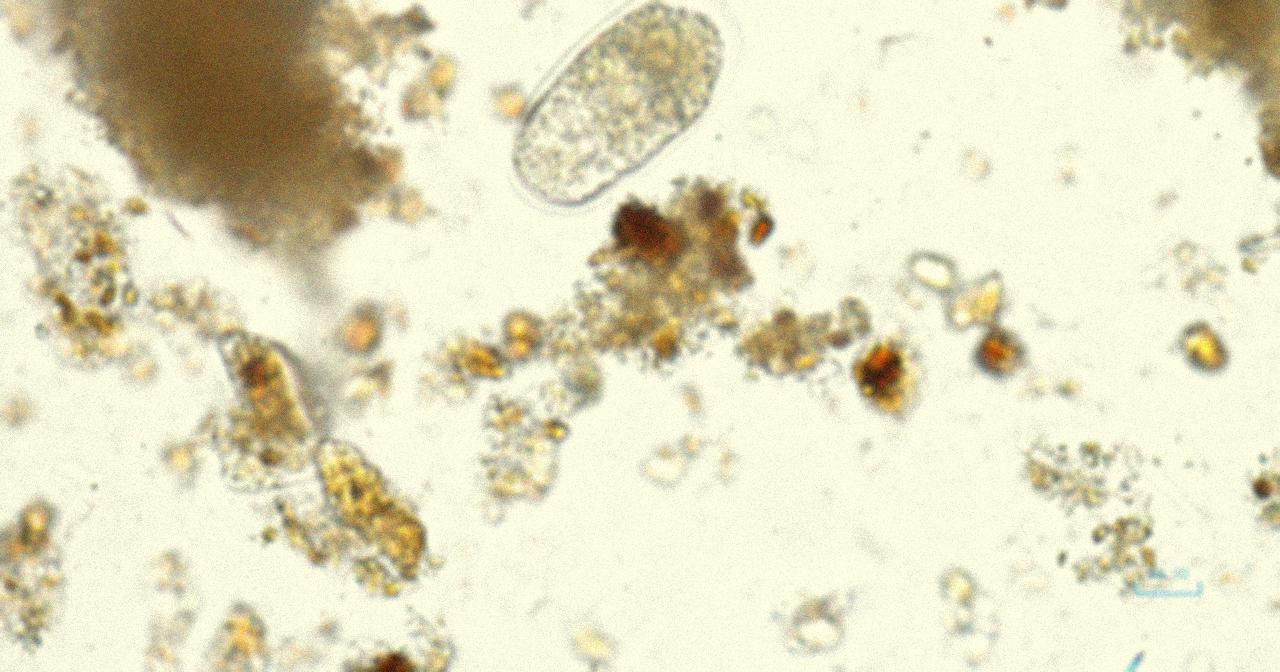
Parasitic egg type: Hookworm egg